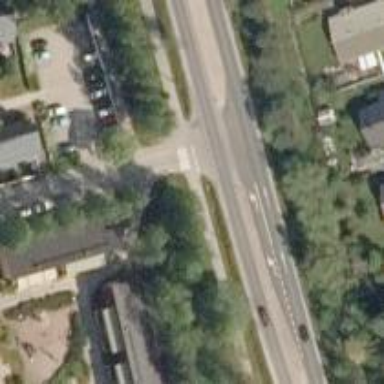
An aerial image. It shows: Road with "give way" sign.